Question: Imagine a yellow box ('CALayer' instance) drawn in the its parent layer (which is the root layer of a layer-backing 'NSView').
When the frame of the parent view changes, the yellow box should remain at the same position on the screen. When i set up autoresizing masks to 'NSViewMinXMarging' and 'NSViewMaxXMarging' the yellow box move on the screen proportionally between changing view width...
How can I adjust the frame of the 'NSWindow' ('NSView') while keeping the child layer at its initial position?
I know about '- (void)layoutSublayersOfLayer:(CALayer *)layer' 'CALayerDelegate' method but i did not have an idea how to implement this behavior.

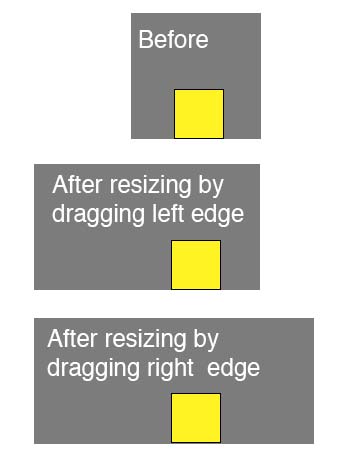
Answer: This is my approach.
Subclass NSWindow.
.h-file:
'''
#import <Cocoa/Cocoa.h>
#import <QuartzCore/QuartzCore.h>
@interface NNMainWindow : NSWindow <NSWindowDelegate> {
CALayer* yellowLayer;
NSRect leftEdge;
NSRect rightEdge;
NSRect topEdge;
NSRect bottomEdge;
}
@end
'''
.m-file:
'''
#import "NNMainWindow.h"
@implementation NNMainWindow
- (void)awakeFromNib {
//Add yellow layer here....
[self setAcceptsMouseMovedEvents:YES];
[self updateResizingMarkers];
}
- (void)updateResizingMarkers {
NSSize horizontalRectSize = NSMakeSize(NSWidth(self.frame), 8.f);
horizontalRectSize.width += 10.f;
NSSize verticalRectSize = NSMakeSize(8.f, NSHeight(self.frame));
verticalRectSize.height += 10.f;
leftEdge = NSZeroRect;
leftEdge.size = verticalRectSize;
leftEdge.origin = NSMakePoint(-5.f, -5.f);
rightEdge = NSZeroRect;
rightEdge.size = verticalRectSize;
rightEdge.origin = NSMakePoint(horizontalRectSize.width - 10.f - 3.f, -5.f);
}
- (void)mouseMoved:(NSEvent *)theEvent {
NSPoint currentLocation = [theEvent locationInWindow];
if (NSPointInRect(currentLocation, leftEdge))
yellowLayer.autoresizingMask = kCALayerMinXMargin;
if (NSPointInRect(currentLocation, rightEdge))
yellowLayer.autoresizingMask = kCALayerMaxXMargin;
}
- (void)windowDidResize:(NSNotification *)notification {
[self updateResizingMarkers];
}
@end
'''